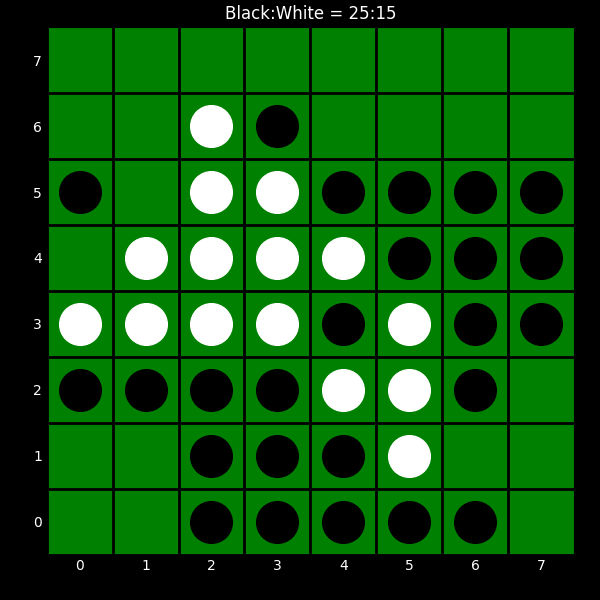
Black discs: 25
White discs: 15